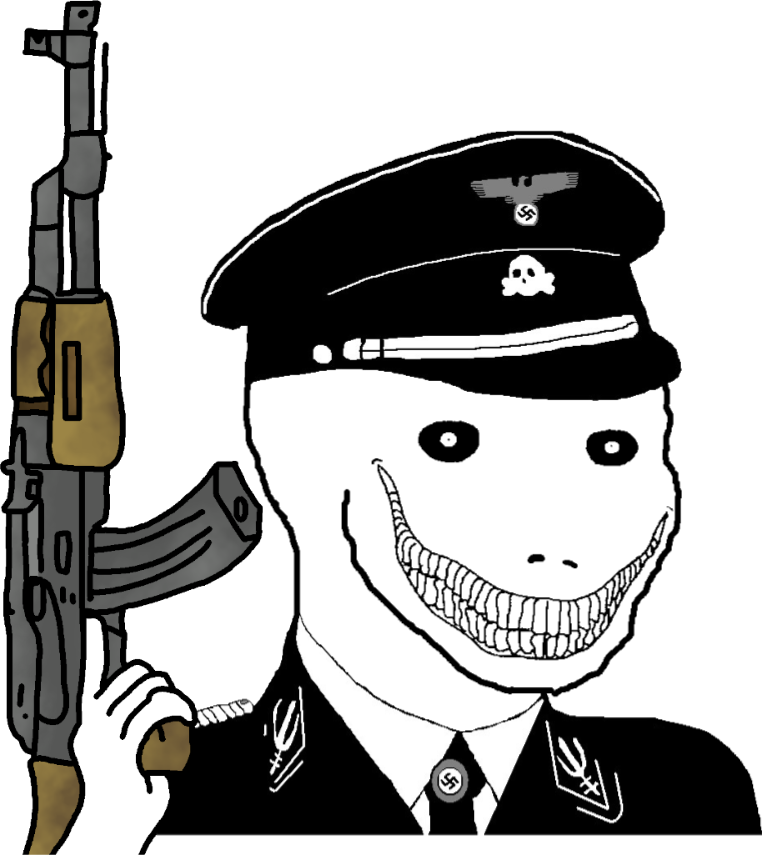
Label: 5_Oomer